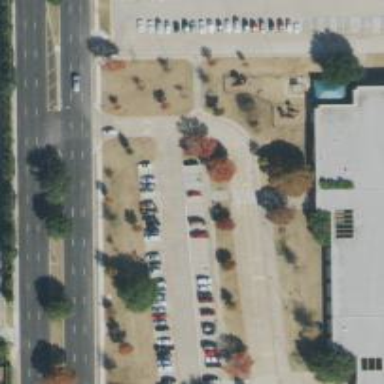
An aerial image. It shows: Parking space.